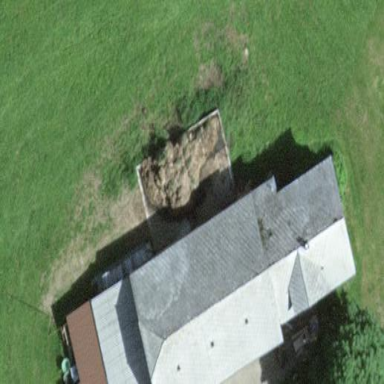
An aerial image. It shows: Farm building.